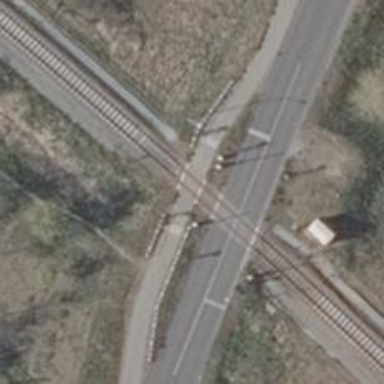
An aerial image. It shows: Level crossing along the railway.